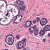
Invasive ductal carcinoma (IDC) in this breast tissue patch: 0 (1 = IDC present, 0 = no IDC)